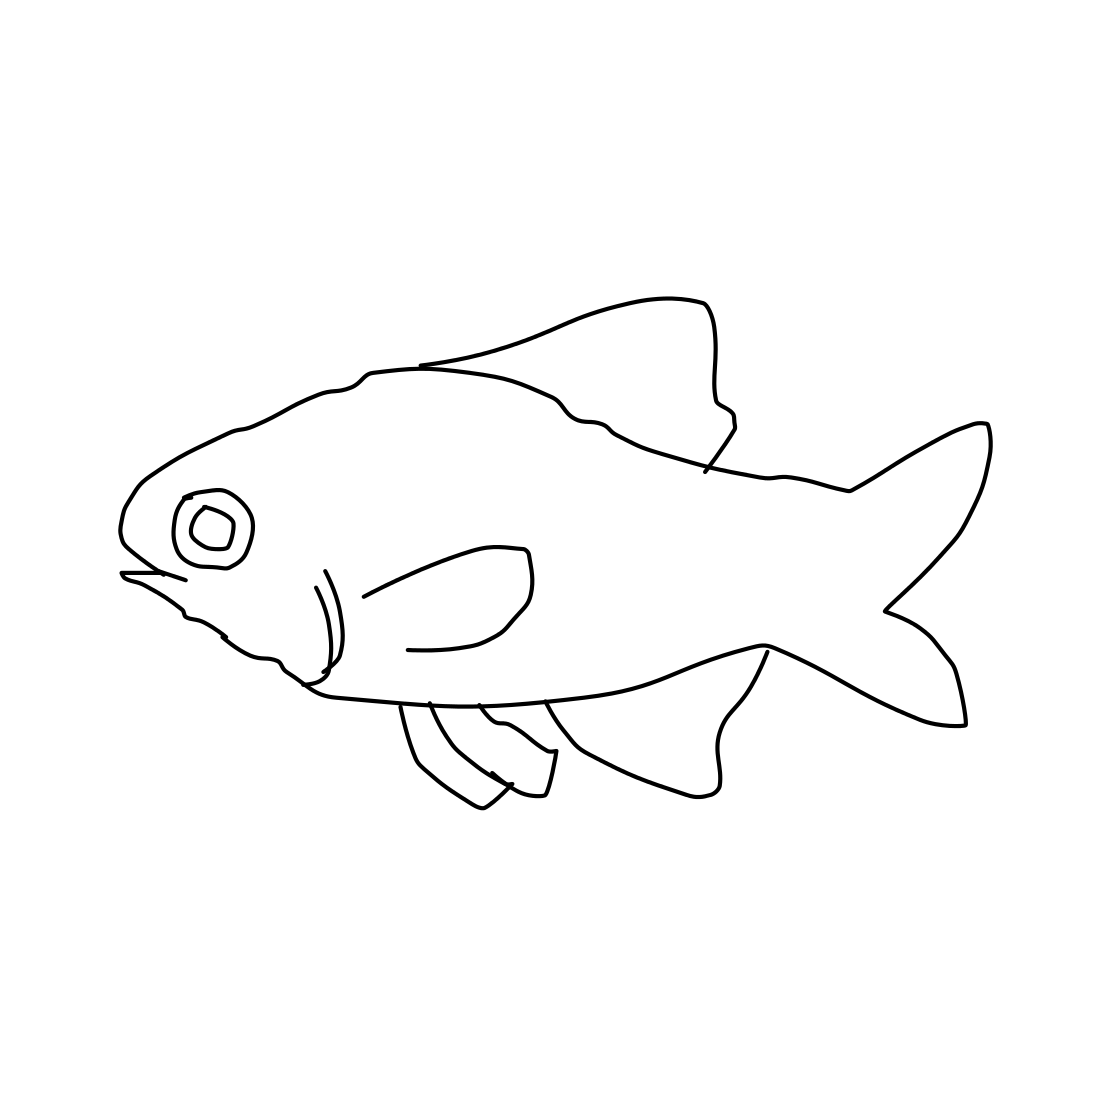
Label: fish